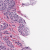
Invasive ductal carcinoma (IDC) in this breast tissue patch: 1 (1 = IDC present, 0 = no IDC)